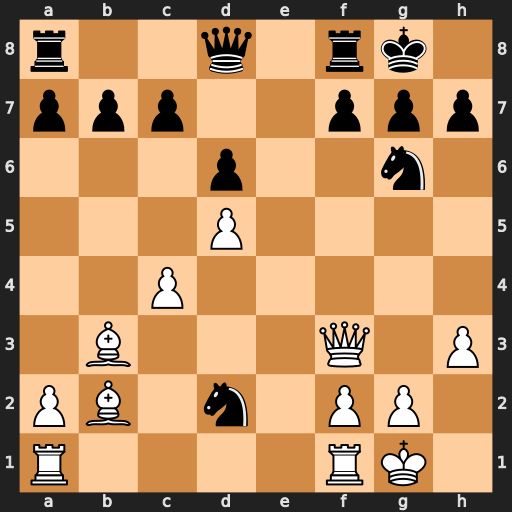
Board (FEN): r2q1rk1/ppp2ppp/3p2n1/3P4/2P5/1B3Q1P/PB1n1PP1/R4RK1
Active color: w
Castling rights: -
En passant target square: -
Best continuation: Qc3 f6 Qxd2